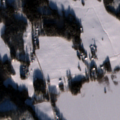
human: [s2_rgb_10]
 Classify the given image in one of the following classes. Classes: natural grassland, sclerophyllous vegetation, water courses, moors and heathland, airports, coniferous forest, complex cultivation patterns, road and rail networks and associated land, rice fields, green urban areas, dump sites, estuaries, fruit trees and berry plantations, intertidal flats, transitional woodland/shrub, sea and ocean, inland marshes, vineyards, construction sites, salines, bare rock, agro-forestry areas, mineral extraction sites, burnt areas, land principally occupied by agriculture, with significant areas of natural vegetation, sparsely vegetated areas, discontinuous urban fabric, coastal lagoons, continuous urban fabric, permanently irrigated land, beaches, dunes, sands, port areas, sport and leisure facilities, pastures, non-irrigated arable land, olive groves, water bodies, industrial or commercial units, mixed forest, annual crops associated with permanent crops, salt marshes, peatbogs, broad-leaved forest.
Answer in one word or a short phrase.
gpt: non-irrigated arable land, land principally occupied by agriculture, with significant areas of natural vegetation, coniferous forest, mixed forest, water bodies